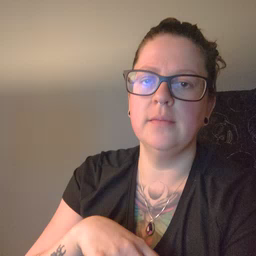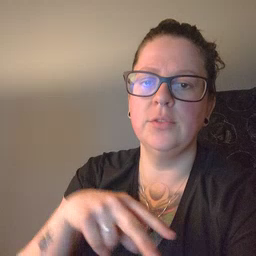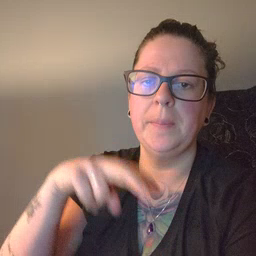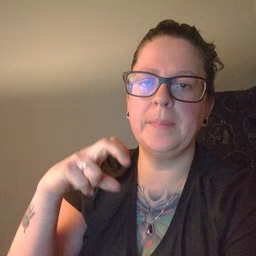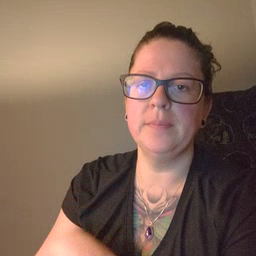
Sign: jump